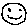
Label: smiley face